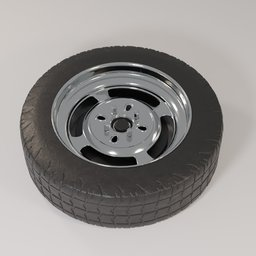
Label: mechanical